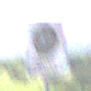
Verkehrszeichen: EndeFahrradzone
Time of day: MorningAfternoon
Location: Outdoor (RoadRail)
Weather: PartlyCloudy
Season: NotSpecified
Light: Natural